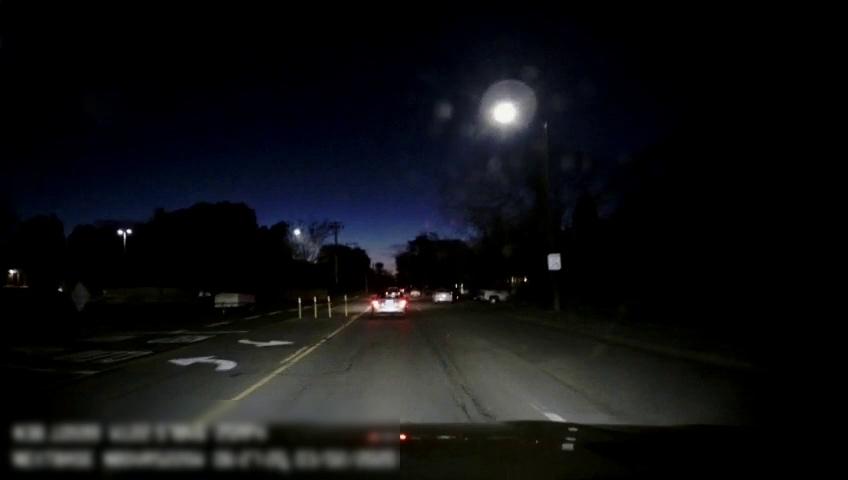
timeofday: Night
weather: Cloudy
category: Drivable Space
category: Vehicles | Car
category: Vehicles | SUV
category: Vehicles | Car
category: Vehicles | SUV
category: Lanes | Current Lane
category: Lanes | Opposite Lane
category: Lanes | Opposite Lane
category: Lanes | Current Lane
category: Traffic | Signs